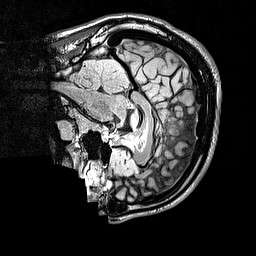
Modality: FLAIR
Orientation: sagittal
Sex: male
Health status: ill
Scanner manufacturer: siemens
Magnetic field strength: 3 T
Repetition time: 5 s
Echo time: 0.388 s